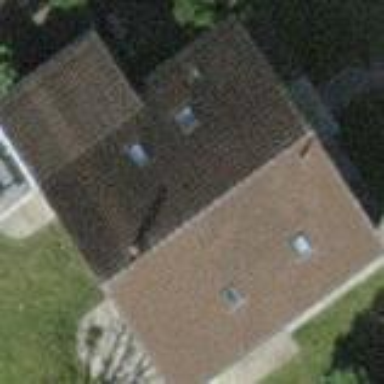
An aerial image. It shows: Detached building with gabled roof.